Question: I am trying to implement a Sticky Header for a section of my website like this <URL>
'''
function UpdateTableHeaders() {
$(".persist-area").each(function() {
var el = $(this),
offset = el.offset(),
scrollTop = $(window).scrollTop(),
floatingHeader = $(".floatingHeader", this)
if ((scrollTop > offset.top) && (scrollTop < offset.top + el.height())) {
floatingHeader.css({
"visibility": "visible"
});
} else {
floatingHeader.css({
"visibility": "hidden"
});
};
});
}
// DOM Ready
$(function() {
var clonedHeaderRow;
$(".persist-area").each(function() {
clonedHeaderRow = $(".persist-header", this);
clonedHeaderRow
.before(clonedHeaderRow.clone())
.css("width", clonedHeaderRow.width())
.addClass("floatingHeader");
});
$(window)
.scroll(UpdateTableHeaders)
.trigger("scroll");
});
'''
But the Stickyness is not flowing thru to the whole of the container and i get a empty space in my layout.
Link: <URL>

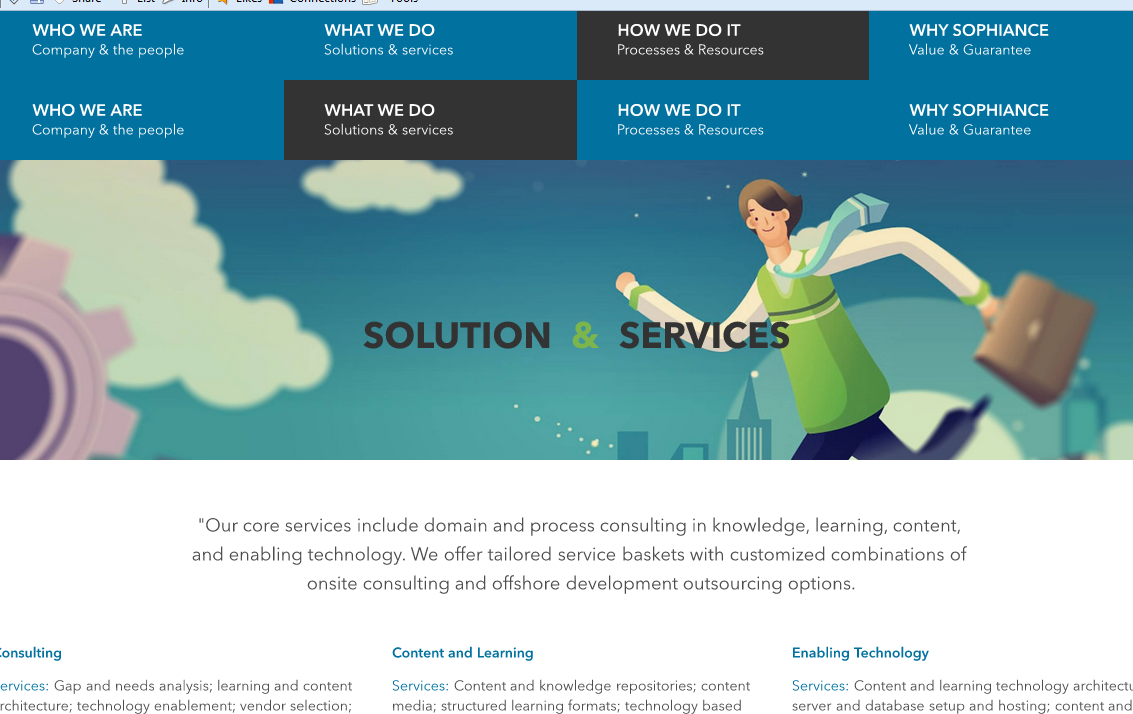
Answer: For one thing you are missing the CSS to fix the floatingHeader. That will fix your menu you will have to dig deeper on the empty space
'''
.floatingHeader {
position: fixed;
top: 0;
}
'''
The demo did not cover the css part